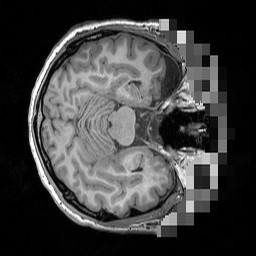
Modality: T1w
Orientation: axial
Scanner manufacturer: siemens
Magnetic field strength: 3 T
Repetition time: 1.5 s
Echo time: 0.00291 s